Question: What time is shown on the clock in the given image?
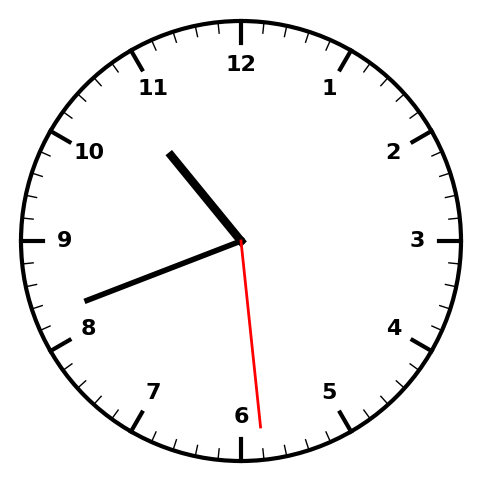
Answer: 10:41:29